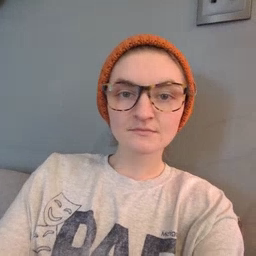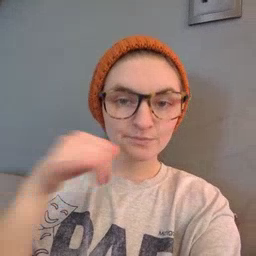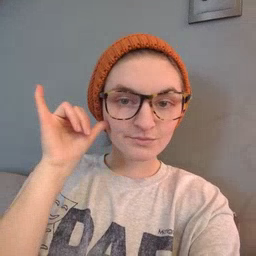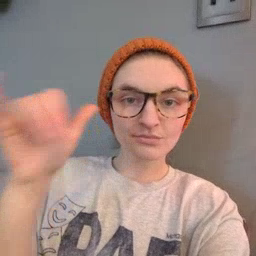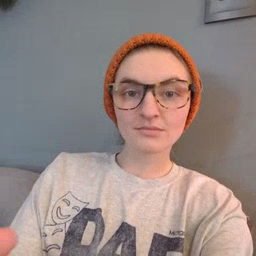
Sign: yesterday